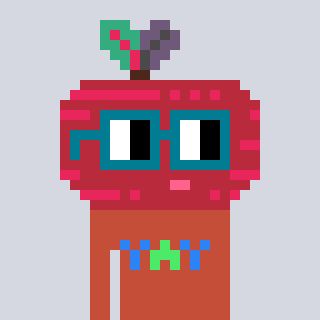
a pixel art character with square dark green glasses, a beet-shaped head and a rust-colored body on a cool background